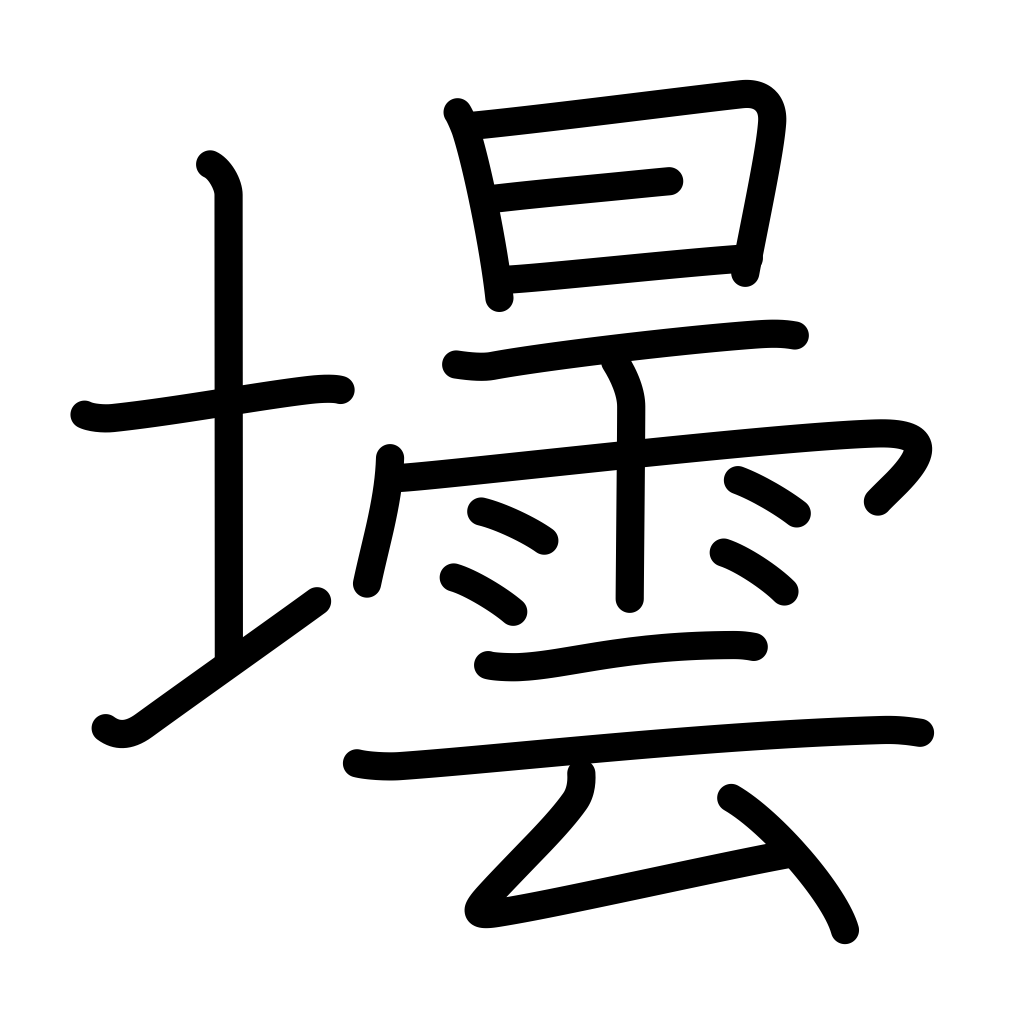
Meaning: bottle, vial, jar